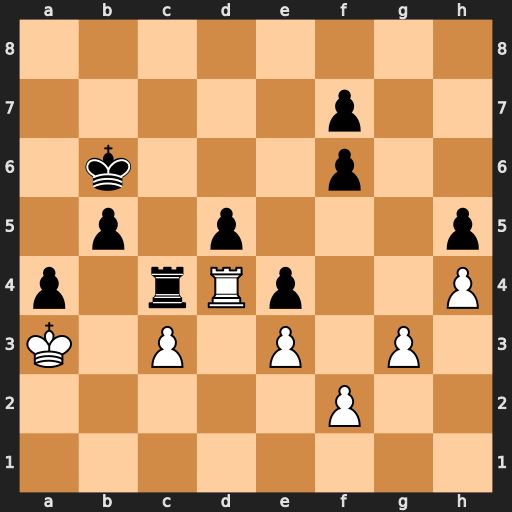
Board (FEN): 8/5p2/1k3p2/1p1p3p/p1rRp2P/K1P1P1P1/5P2/8
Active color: w
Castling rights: -
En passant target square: -
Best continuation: Rxc4 bxc4 g4 hxg4 h5 f5 h6